Question: Greetings,
I'm trying to implement a tableview with asynchronously loading images (80px x 60px). I have the async bit working, however my text (cell.textlabel.text) isn't showing up correctly - it overlaps the image!
Here is a photo of my iPhone:

Any ideas about how I might fix this?
I've tried setting a frame with CGRectMake, but it's not working... All out of ideas here and thought I'd ask the stackoverflow community.
Many thanks in advance,
Here is the code I am using:
-(UITableViewCell )tableView cellForRowAtIndexPath:(NSIndexPath*)indexPath{
'''
static NSString *CellIdentifier = @"ImageCell";
UITableViewCell *cell = [tableView dequeueReusableCellWithIdentifier:CellIdentifier];
if (cell == nil) {
cell = [[[UITableViewCell alloc]
initWithFrame:CGRectZero reuseIdentifier:CellIdentifier]
autorelease];
} else {
AsyncImageView* oldImage = (AsyncImageView*)
[cell.contentView viewWithTag:999];
[oldImage removeFromSuperview];
}
CGRect frame;
frame.size.width=80; frame.size.height=60;
frame.origin.x=0; frame.origin.y=0;
AsyncImageView* asyncImage = [[[AsyncImageView alloc]
initWithFrame:frame] autorelease];
asyncImage.tag = 999;
NSString *urlStr = [[NSString alloc] initWithFormat:@"http://www.example.com/driverPhotos/%@/%@_80.png",[options objectAtIndex:[indexPath row]],[images objectAtIndex:[indexPath row]]];
NSURL* url=[NSURL URLWithString:urlStr];
[asyncImage loadImageFromURL:url];
[cell.contentView addSubview:asyncImage];
cell.textLabel.frame=CGRectMake(100, 0, 220, 60);
cell.textLabel.text=@"Hi";
return cell;
'''
}
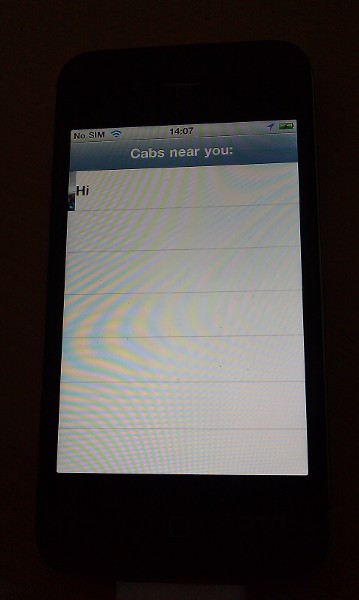
Answer: You can't change the frame's of any of the default subviews (detailTextLabel, textLabel, imageView, etc) If you really want to then you'll have to subclass UITableView and override Layout Subviews..
I'd suggest ignoring 'cell.textLabel' and creating your own UILabel and adding it to 'cell.contentView' in the same way you are adding your 'AsyncImageView' (with tags, etc).
If you don't set anything on 'cell.textLabel' then it won't appear and cover up your 'AsyncImageView'. (however if it does then just bring you AsyncImageView to the front)
Btw, if you press the Home button and the lock button at the same time, the iPhone will take a screenshot for you and save it into the photoalbum. Where you can email it to yourself and get it on your PC.